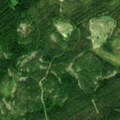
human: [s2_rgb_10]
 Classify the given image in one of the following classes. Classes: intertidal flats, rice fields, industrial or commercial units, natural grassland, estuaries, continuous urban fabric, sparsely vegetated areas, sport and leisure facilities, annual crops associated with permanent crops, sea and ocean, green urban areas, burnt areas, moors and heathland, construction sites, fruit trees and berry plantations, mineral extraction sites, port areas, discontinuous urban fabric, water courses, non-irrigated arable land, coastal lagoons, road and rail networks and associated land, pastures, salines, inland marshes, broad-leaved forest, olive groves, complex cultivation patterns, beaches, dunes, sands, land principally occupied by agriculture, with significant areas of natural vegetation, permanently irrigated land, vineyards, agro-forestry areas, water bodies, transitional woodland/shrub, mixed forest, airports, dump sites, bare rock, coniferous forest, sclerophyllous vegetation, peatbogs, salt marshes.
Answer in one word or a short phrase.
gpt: coniferous forest, mixed forest